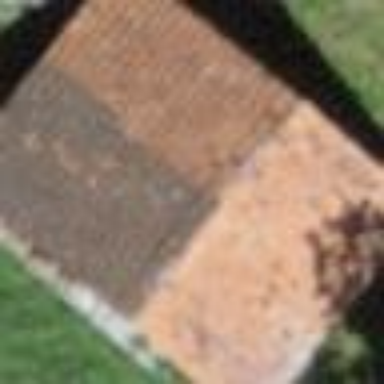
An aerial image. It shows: Barn.